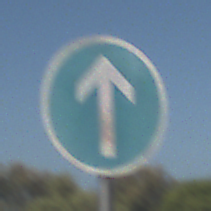
Verkehrszeichen: VorgeschriebeneFahrtrichtungGeradeaus
Umgebung: Outdoor, Nature
Tageszeit: MorningAfternoon
Wetter: Clear
Licht: Natural
Jahreszeit: NotSpecified
Kontrast: HighContrast